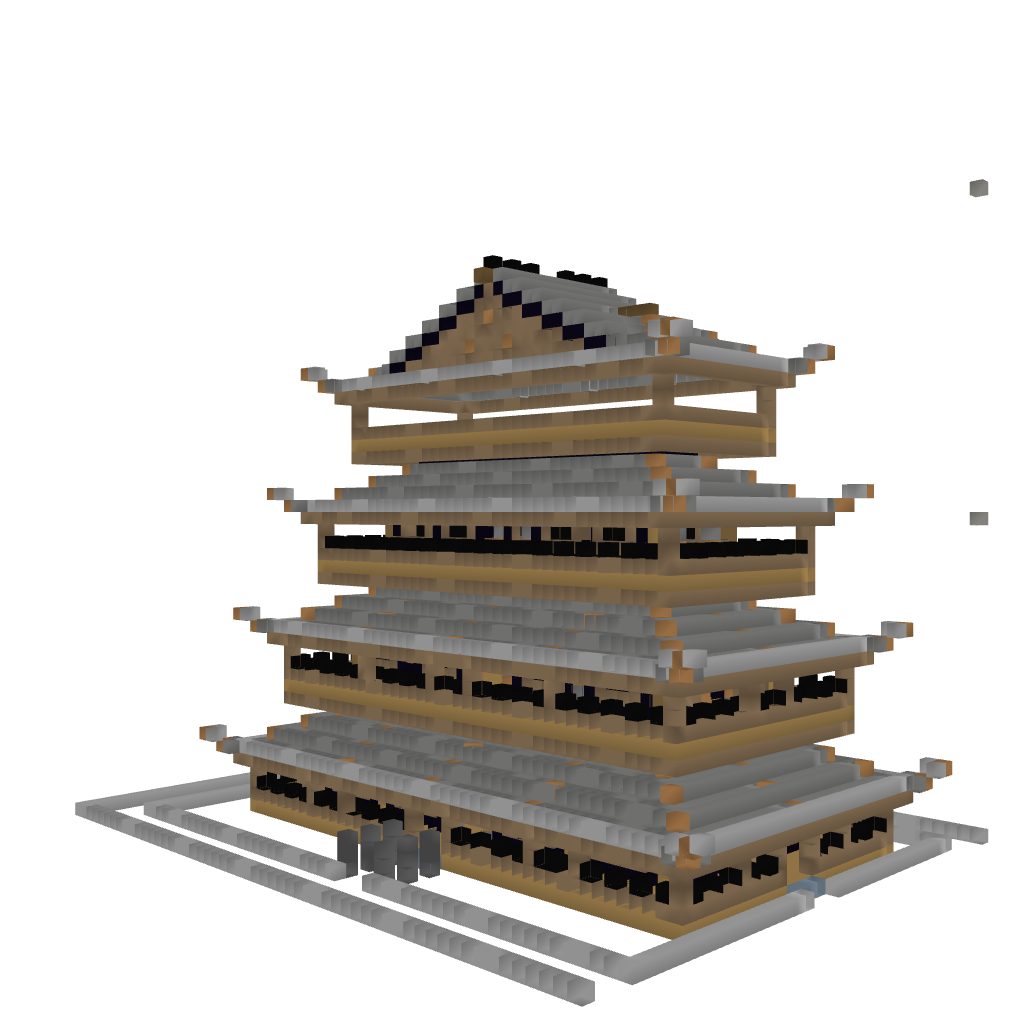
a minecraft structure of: -- The Bagel Pagoda --